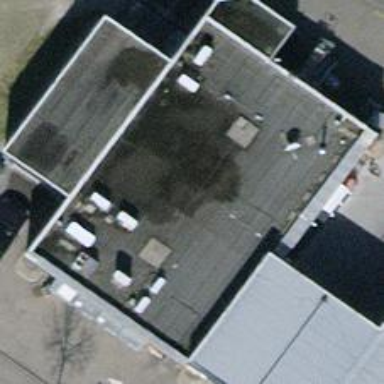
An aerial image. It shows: Industrial building with flat roof.